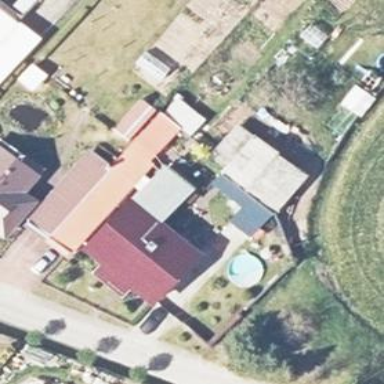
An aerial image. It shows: Simple house.